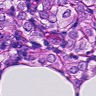
Metastatic tissue present: yes